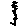
Label: zigzag